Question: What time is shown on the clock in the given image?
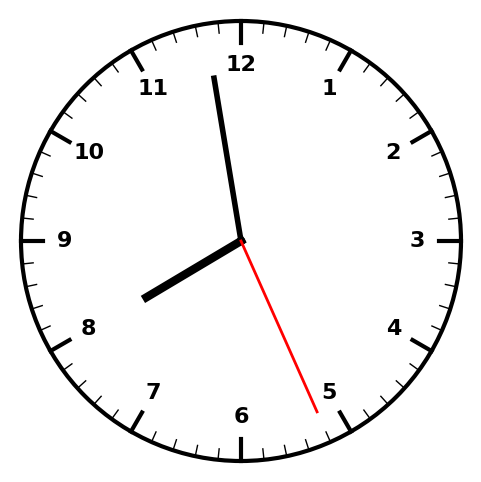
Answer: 07:58:26